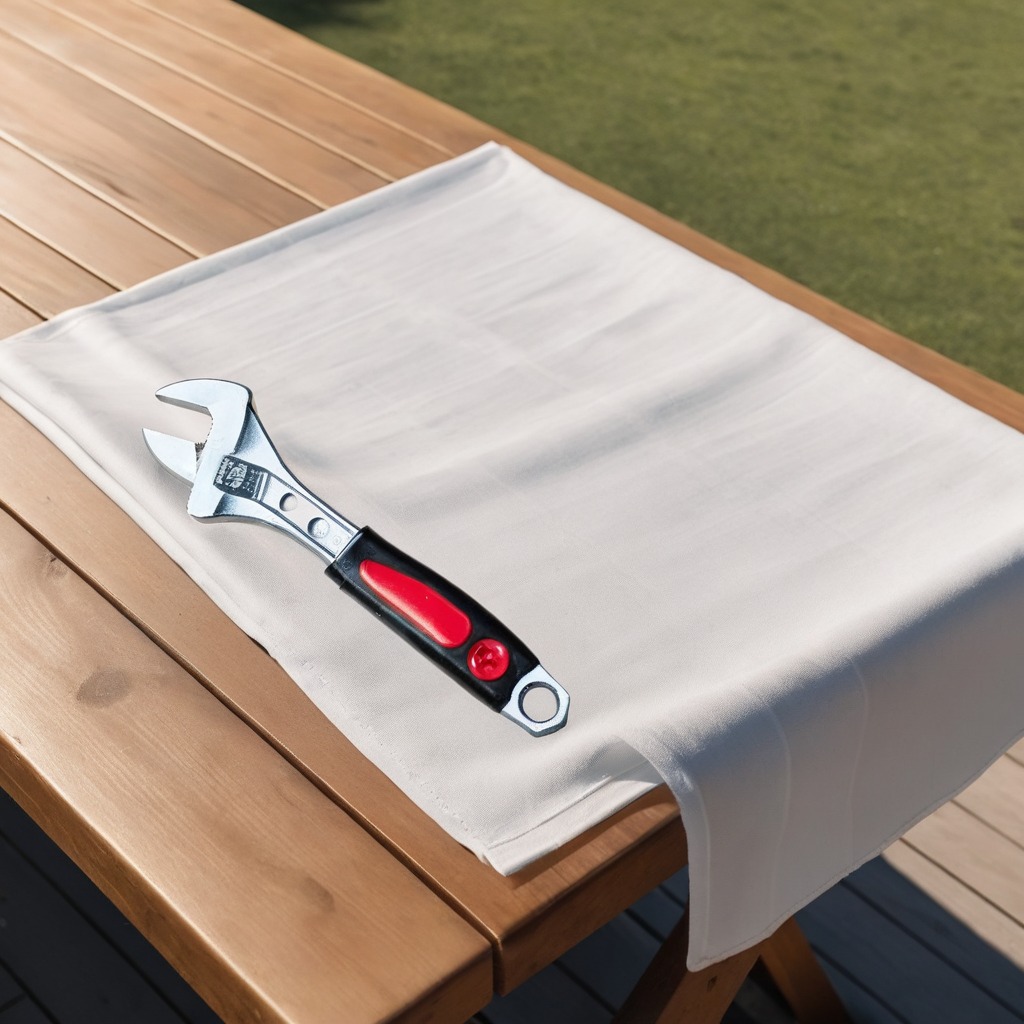
An wrench lies on a clean wooden table covered with a plain fabric table cloth in an outdoor workshop during daytime bright natural light soft shadows worn but beneath the cloth.